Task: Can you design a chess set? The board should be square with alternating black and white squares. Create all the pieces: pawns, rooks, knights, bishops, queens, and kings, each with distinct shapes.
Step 1139:
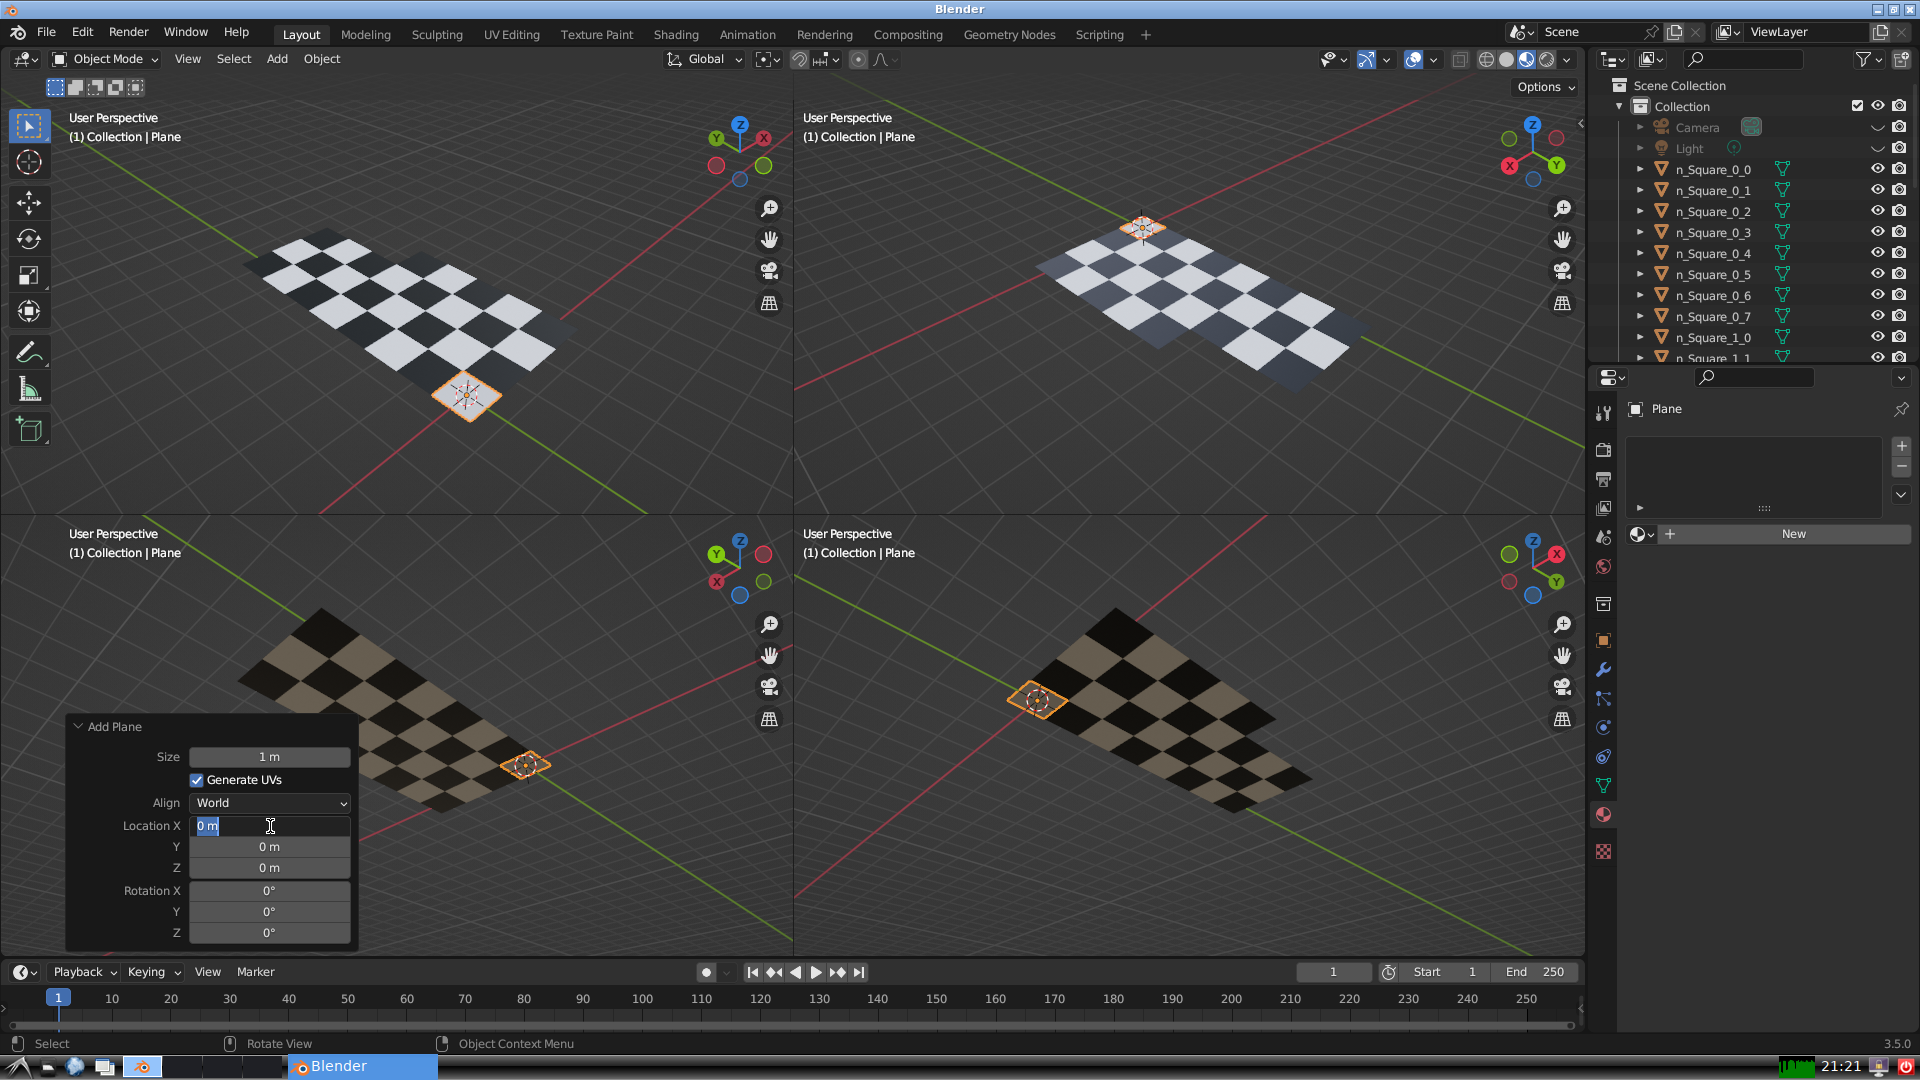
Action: input_text: 3.0